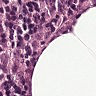
Metastatic tissue present: yes